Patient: sex M, age 61
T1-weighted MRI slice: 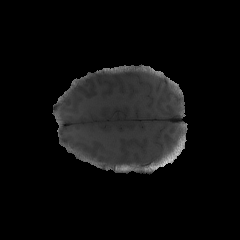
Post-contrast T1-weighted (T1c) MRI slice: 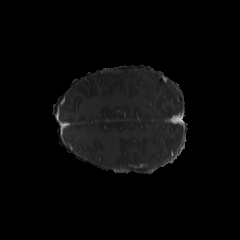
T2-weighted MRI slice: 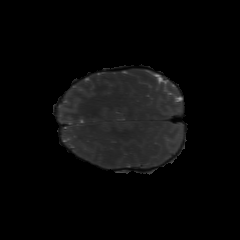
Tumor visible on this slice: no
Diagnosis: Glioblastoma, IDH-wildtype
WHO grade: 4